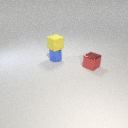
small red metal cube in front of small blue metal cylinder